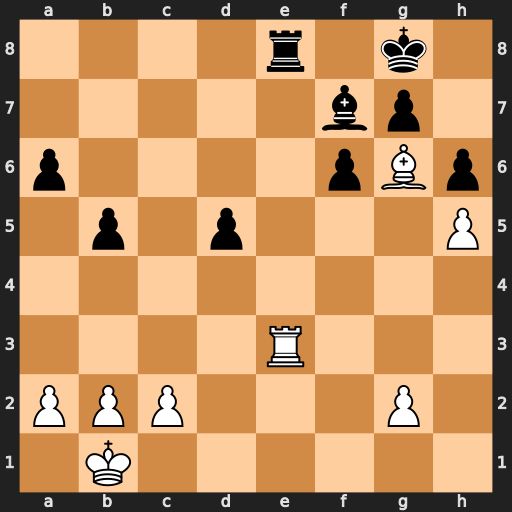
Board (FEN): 4r1k1/5bp1/p4pBp/1p1p3P/8/4R3/PPP3P1/1K6
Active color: w
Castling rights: -
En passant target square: -
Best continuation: Rxe8+ Bxe8 Bxe8